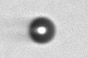
Label: bead